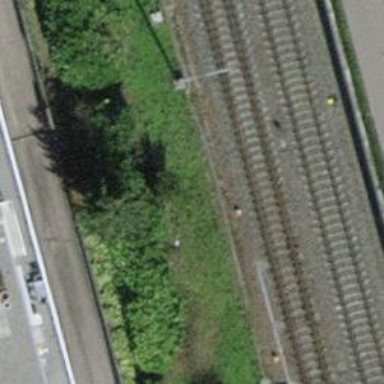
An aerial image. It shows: Railway switch.